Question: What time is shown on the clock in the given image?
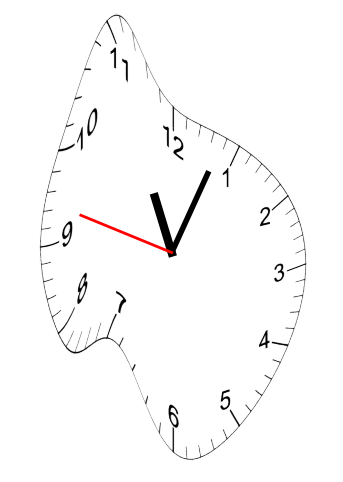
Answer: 11:03:47